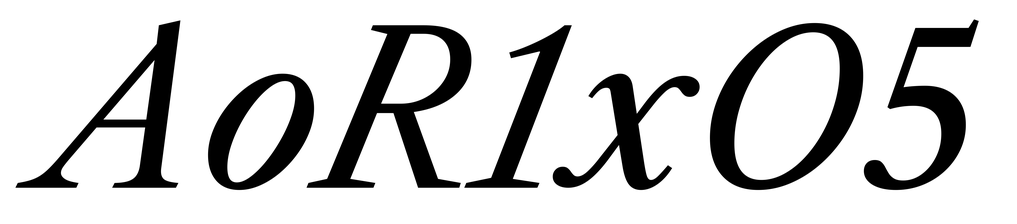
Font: LibreCaslonText-Italic_Italic